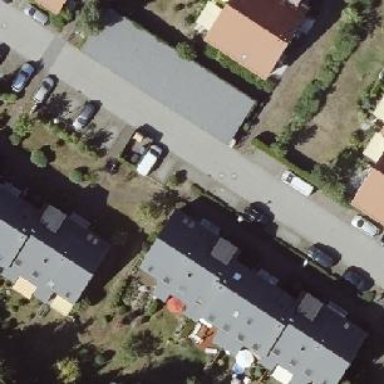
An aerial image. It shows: Street-side parking on grass paver surface. The parking spaces are oriented parallel to the street.